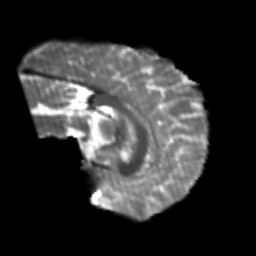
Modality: T2w
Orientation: sagittal
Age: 22
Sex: male
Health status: healthy
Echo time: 0.074 s